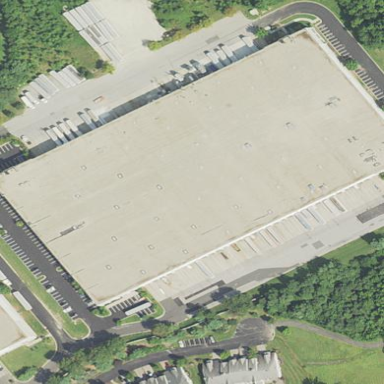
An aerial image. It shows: Warehouse.